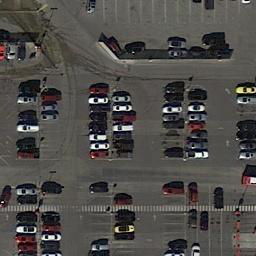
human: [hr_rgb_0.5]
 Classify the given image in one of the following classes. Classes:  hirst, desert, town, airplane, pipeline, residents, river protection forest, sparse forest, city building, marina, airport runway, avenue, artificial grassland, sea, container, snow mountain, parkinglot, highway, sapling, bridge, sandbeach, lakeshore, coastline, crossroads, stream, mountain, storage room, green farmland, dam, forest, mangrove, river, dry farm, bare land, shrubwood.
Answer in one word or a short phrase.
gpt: parkinglot